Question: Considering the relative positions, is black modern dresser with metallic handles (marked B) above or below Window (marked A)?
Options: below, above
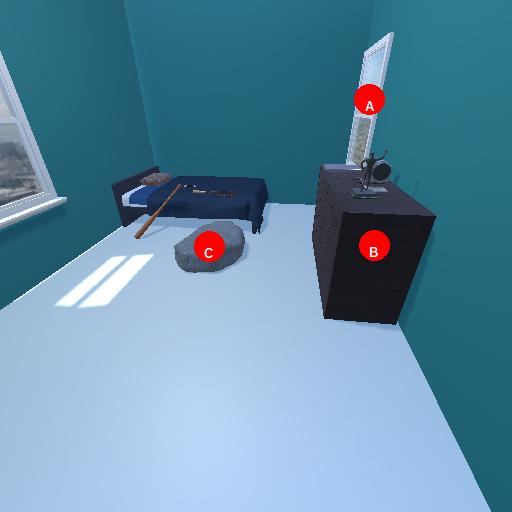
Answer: below